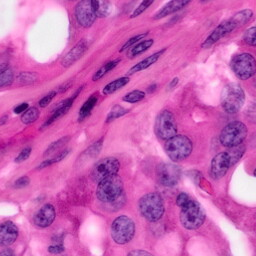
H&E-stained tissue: Pancreatic